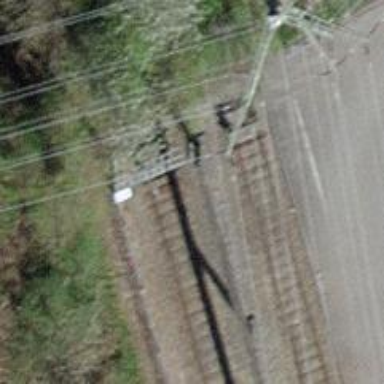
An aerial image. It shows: Railway buffer stop.